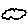
Label: cloud